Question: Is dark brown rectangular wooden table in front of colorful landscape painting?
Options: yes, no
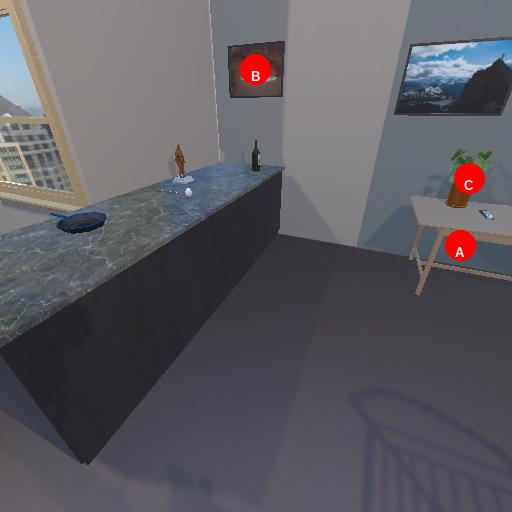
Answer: yes